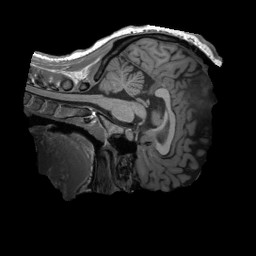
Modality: T1w
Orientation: sagittal
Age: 22
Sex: female
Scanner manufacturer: siemens
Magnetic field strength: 3 T
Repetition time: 2.3 s
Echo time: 0.00232 s